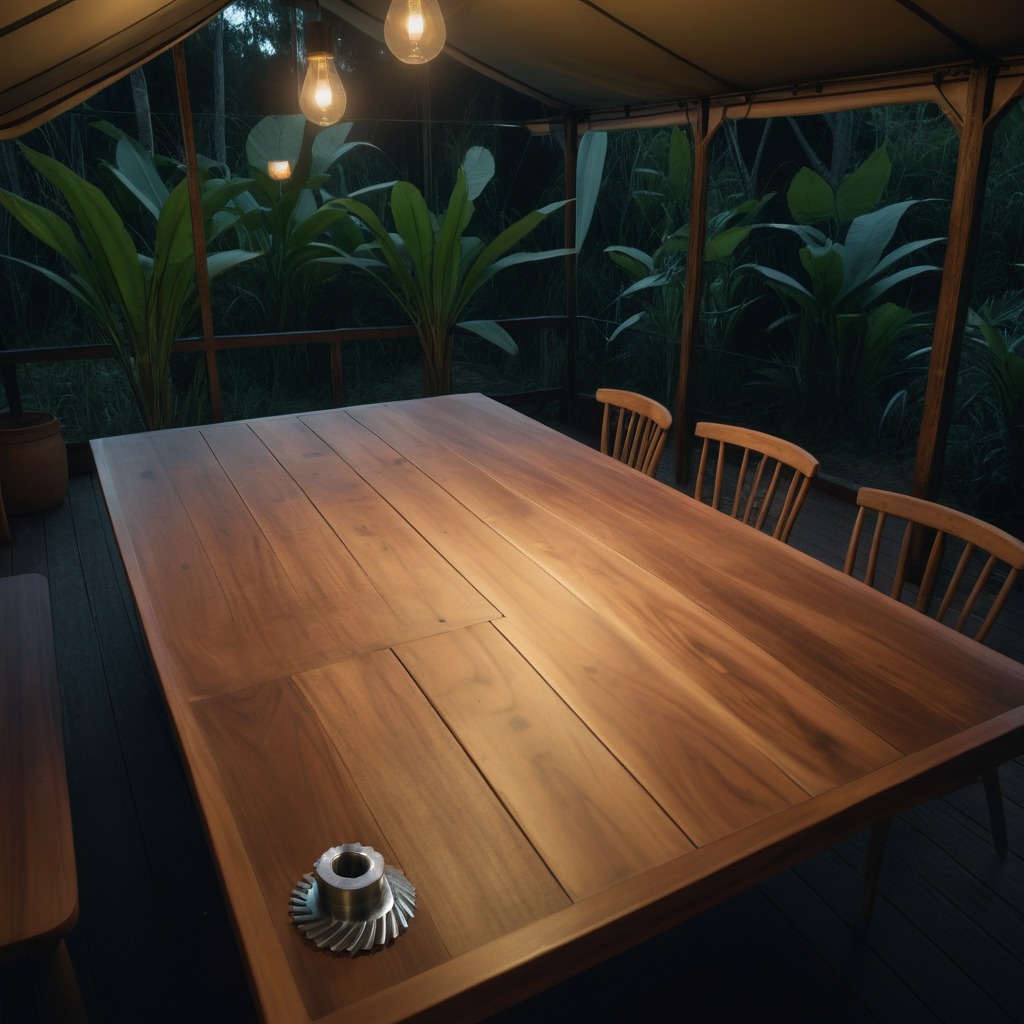
A steel gear with teeth is lying on the wooden table inside a jungle field workshop tent at night.